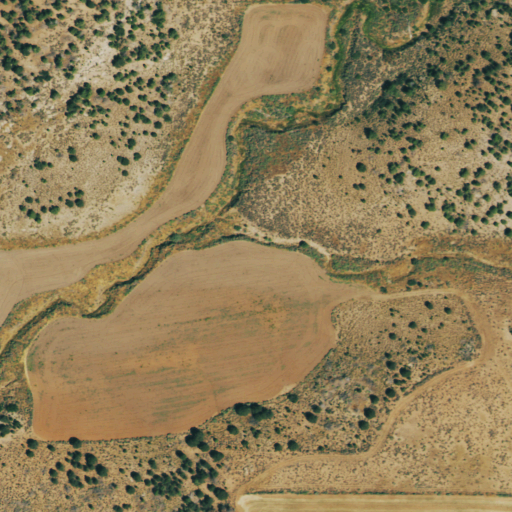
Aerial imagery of valley in Colorado named Wilson Draw containing shrub, evergreen forest, cultivated crops, and woody wetlands